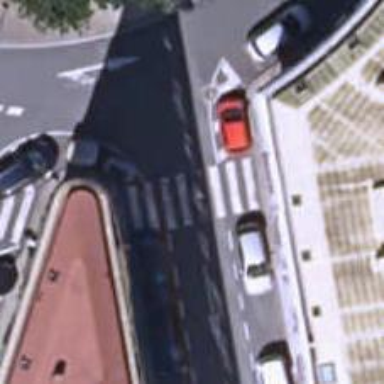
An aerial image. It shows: Marked uncontrolled road crossing.